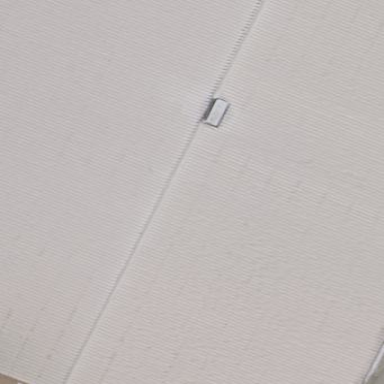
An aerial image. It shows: Industrial building.